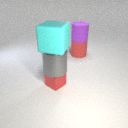
small red metal cube below large gray metal cylinder